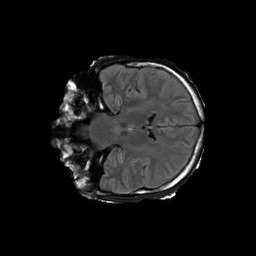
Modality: FLAIR
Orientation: coronal
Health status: ill
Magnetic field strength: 3 T